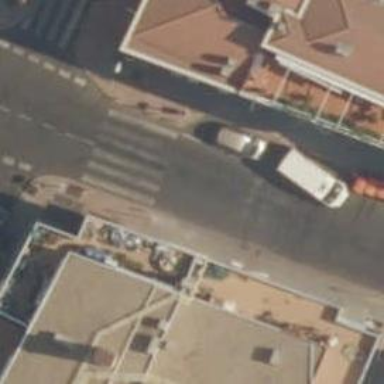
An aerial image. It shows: Uncontrolled zebra crossing on the road.